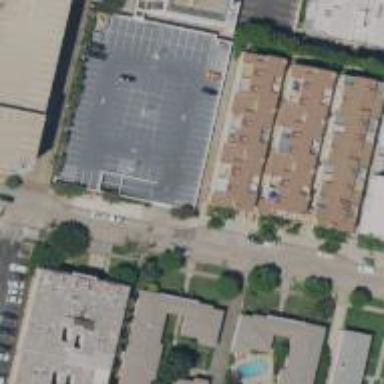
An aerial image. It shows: Commercial building.